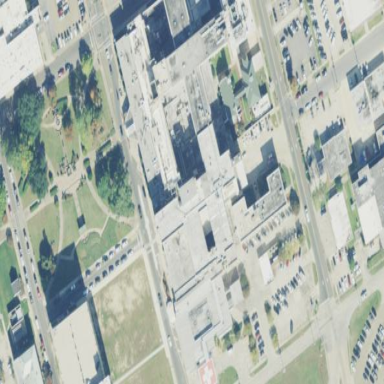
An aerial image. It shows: Healthcare facility identified as hospital.